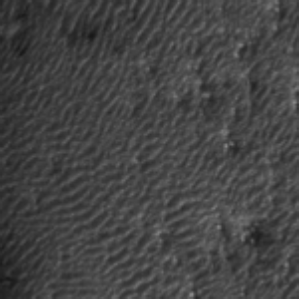
Label: frost